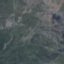
Land use / land cover: HerbaceousVegetation